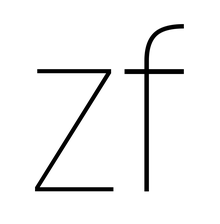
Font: Poppins-Thin